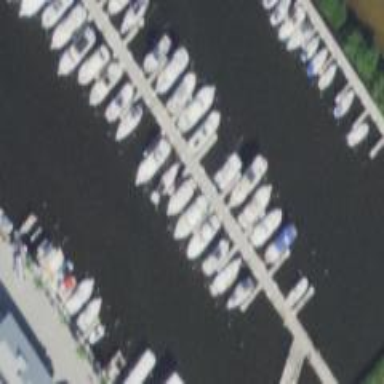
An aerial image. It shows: Dock located along the waterway.